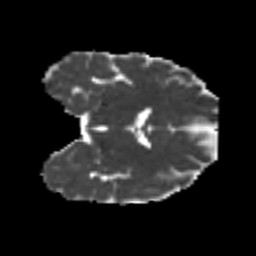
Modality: MD
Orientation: coronal
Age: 24
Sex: male
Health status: healthy
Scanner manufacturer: ge
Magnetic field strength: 3 T
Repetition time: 11 s
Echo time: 0.072 s